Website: lowes
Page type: order-returns
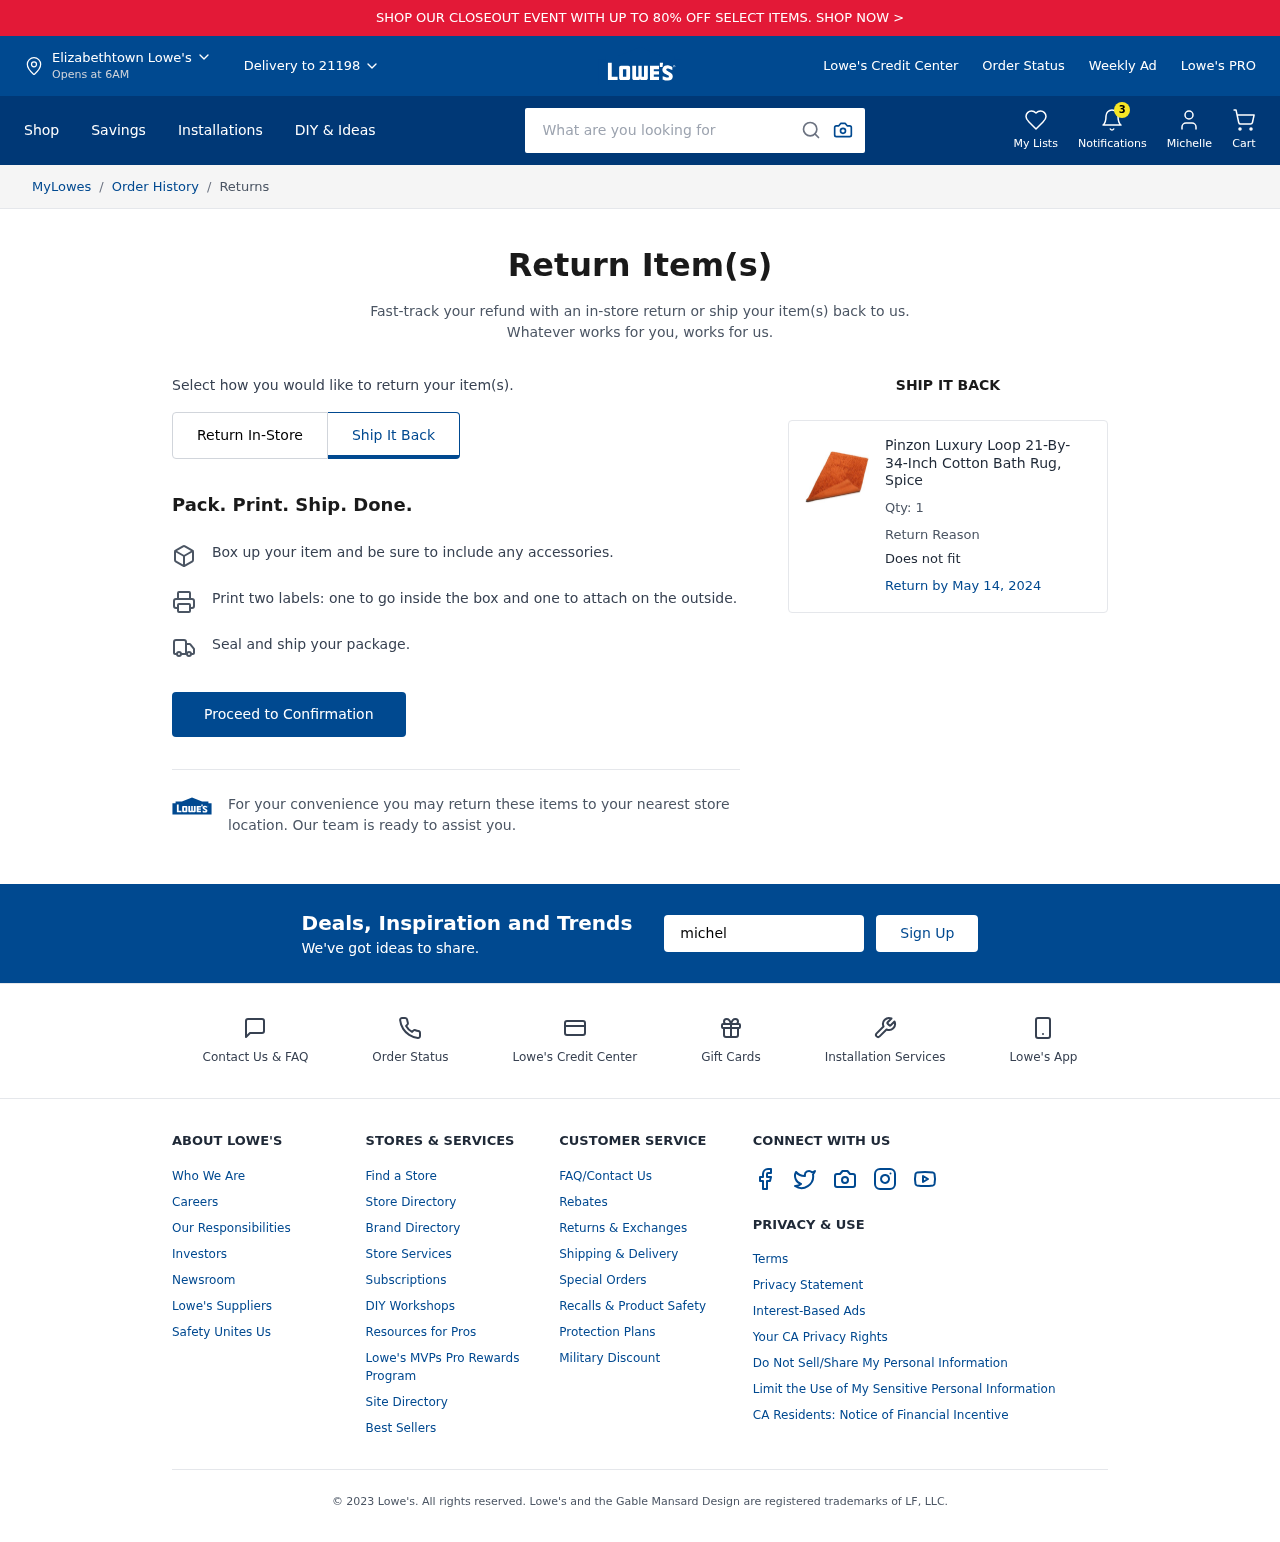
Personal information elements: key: PII_CITY
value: Elizabethtown
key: PII_EMAIL
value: michelle.young@yahoo.com
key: PII_FIRSTNAME
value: Michelle
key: PII_POSTCODE
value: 21198
Product elements: key: PRODUCT1_NAME
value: Pinzon Luxury Loop 21-By-34-Inch Cotton Bath Rug, Spice
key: PRODUCT1_QUANTITY
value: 1
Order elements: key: ORDER_RETURN_BY_DATE
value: May 14, 2024
Search elements: key: HEADER_SEARCH
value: What are you looking for
Other elements: key: NOTIFICATION_COUNT
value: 3